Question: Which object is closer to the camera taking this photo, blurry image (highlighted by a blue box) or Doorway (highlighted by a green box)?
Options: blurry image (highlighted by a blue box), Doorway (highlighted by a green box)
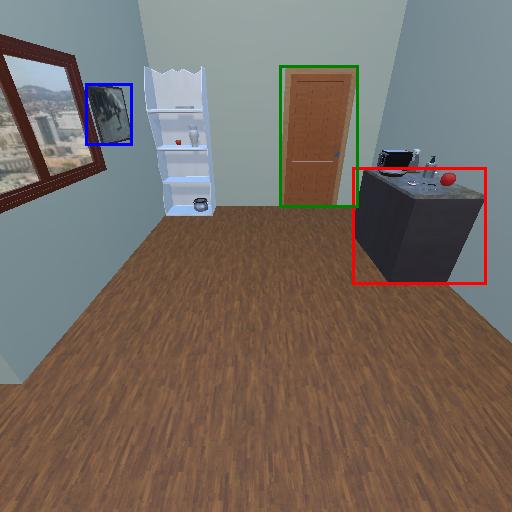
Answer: blurry image (highlighted by a blue box)